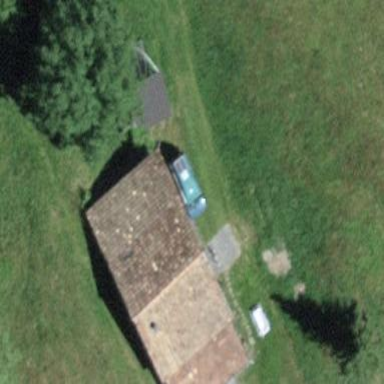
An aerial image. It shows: Barn.